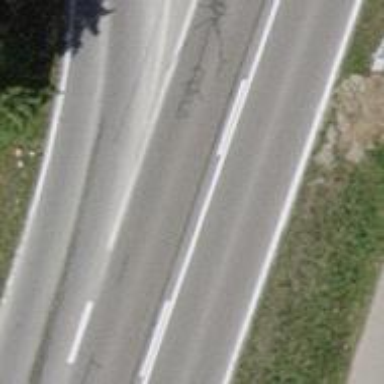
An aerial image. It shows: Primary highway.